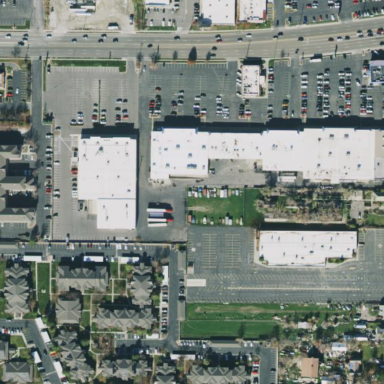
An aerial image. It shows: Retail area.